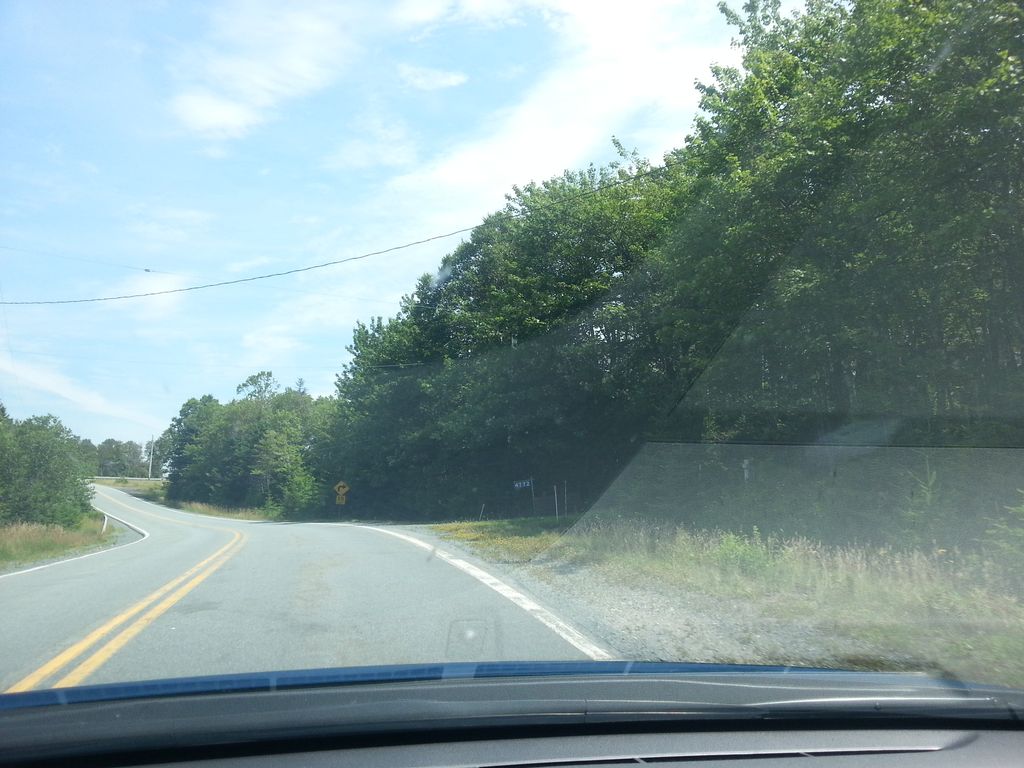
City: halifax